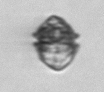
Label: Kryptoperidinium_triquetrum